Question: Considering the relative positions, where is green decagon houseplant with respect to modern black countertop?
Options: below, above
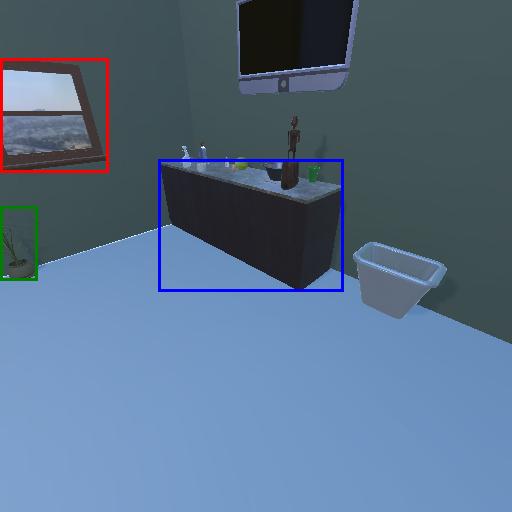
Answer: below